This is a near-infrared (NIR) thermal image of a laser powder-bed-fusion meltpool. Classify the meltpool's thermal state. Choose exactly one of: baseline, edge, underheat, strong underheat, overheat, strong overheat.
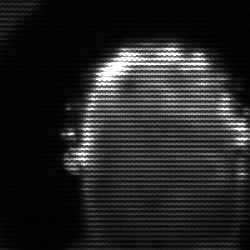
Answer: baseline